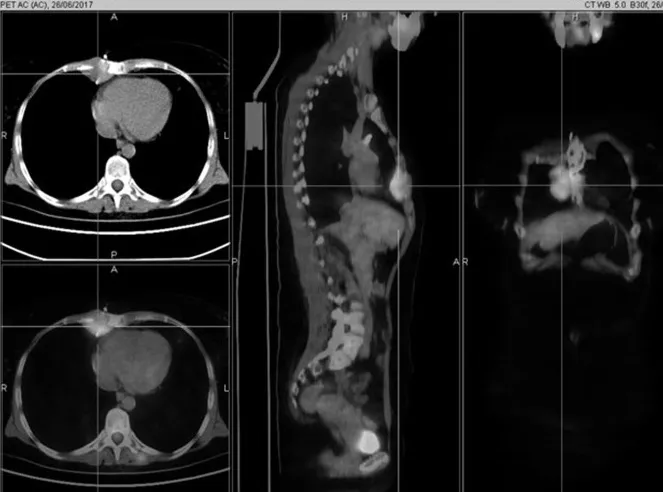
Preoperative PET/CT displayed a right paramediastinal mass infiltrating the sternal body.
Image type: radiology (ct)